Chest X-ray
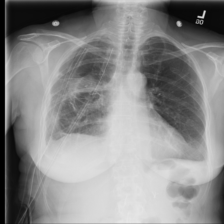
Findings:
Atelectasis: negative
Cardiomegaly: negative
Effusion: positive
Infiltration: negative
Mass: negative
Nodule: negative
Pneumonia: negative
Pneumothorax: positive
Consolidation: negative
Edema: positive
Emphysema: negative
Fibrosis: negative
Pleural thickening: negative
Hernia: negative